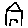
Label: house